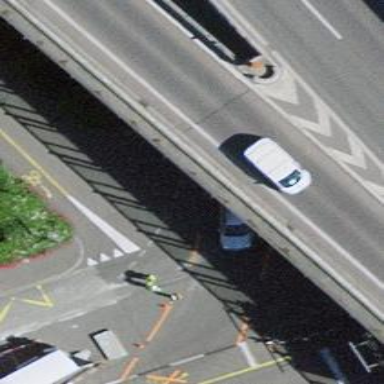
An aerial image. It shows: Road with traffic signals.